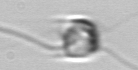
Label: Chaetoceros_similis